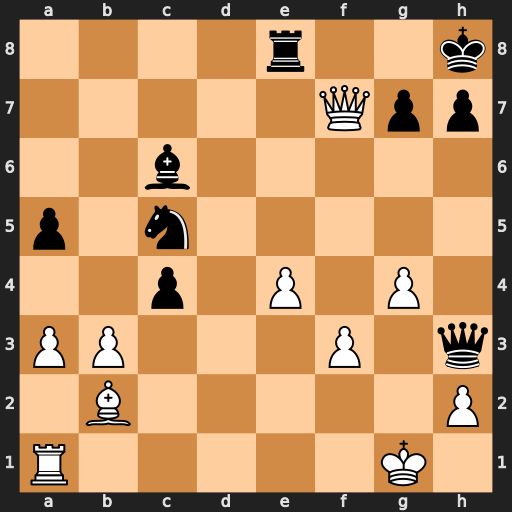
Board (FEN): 4r2k/5Qpp/2b5/p1n5/2p1P1P1/PP3P1q/1B5P/R5K1
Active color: w
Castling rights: -
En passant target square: -
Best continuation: Qxg7#